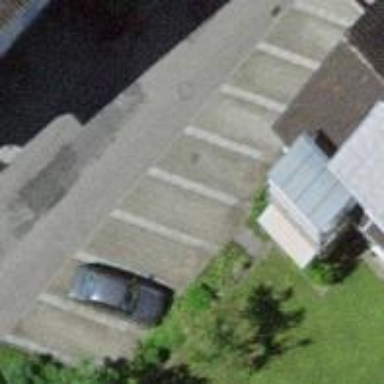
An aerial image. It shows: Street side parking area.